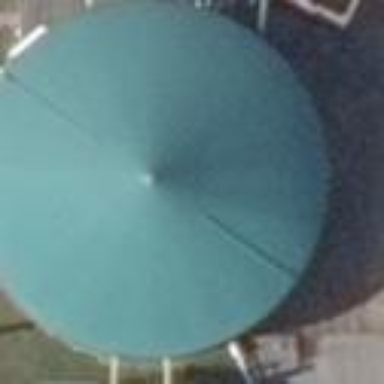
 housing covered reservoir. There is power generator inside the building."